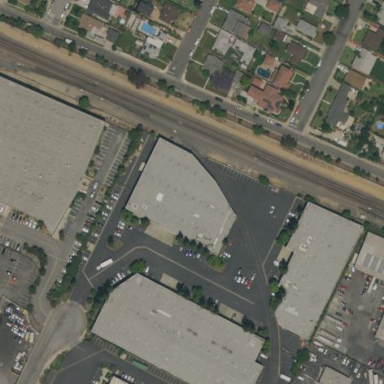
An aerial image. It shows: Warehouse.